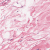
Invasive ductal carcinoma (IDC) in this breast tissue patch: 0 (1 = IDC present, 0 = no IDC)